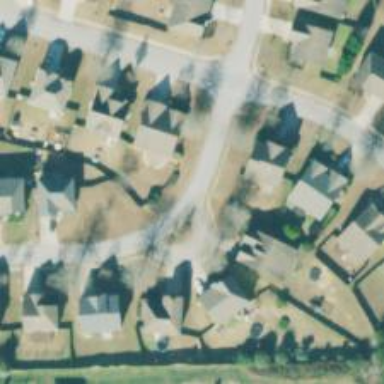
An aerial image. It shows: Smooth asphalt road in residential area.